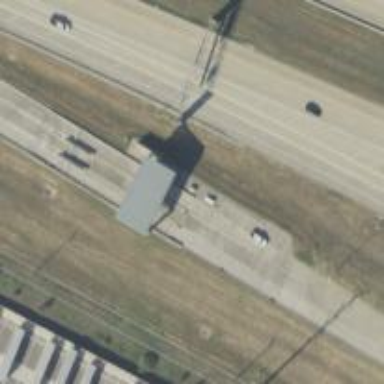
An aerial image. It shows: Toll gantry on the road.